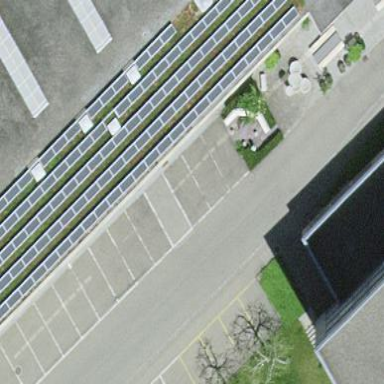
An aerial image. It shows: Solar-powered generator using photovoltaic technology. This small installation generates electricity through solar photovoltaic panels.